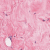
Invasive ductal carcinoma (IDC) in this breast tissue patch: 0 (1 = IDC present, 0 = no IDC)